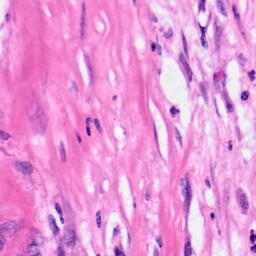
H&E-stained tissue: Pancreatic